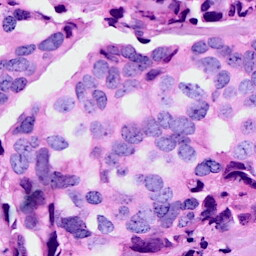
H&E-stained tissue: Breast